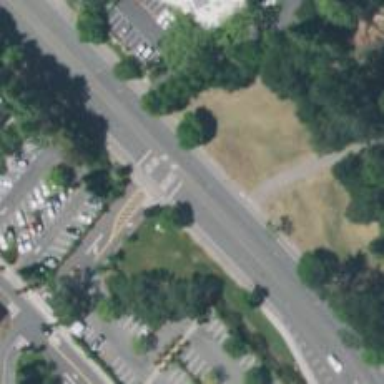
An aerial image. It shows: Secondary road with asphalt surface and dedicated lane for bicycles.